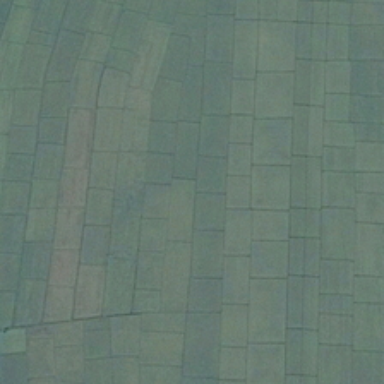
Many pieces of farmlands are together .